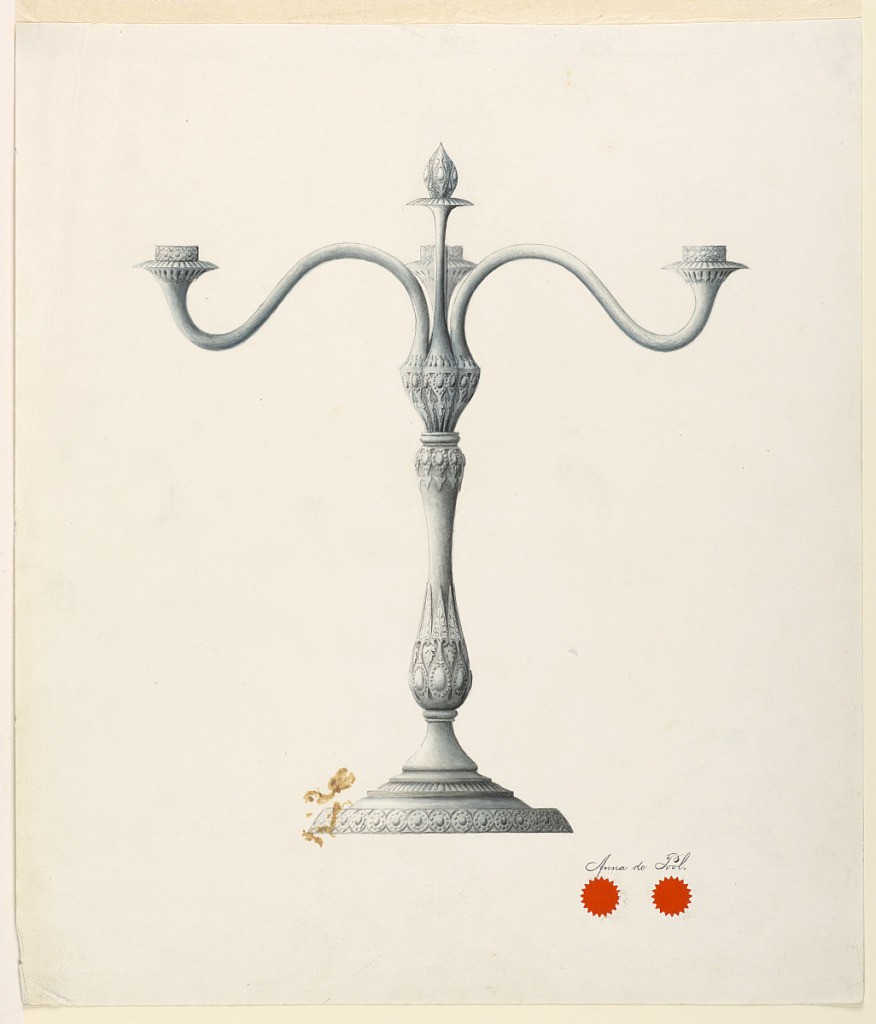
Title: Design for a Candelabrum
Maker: Anna M. de Pool
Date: ca. 1894
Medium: Water color on paper
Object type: Drawing
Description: Vertical rectangle. Design for a three-branched candelabrum.